Interaction volume radius: 10 \u00c5
Interaction volume height: 10 \u00c5
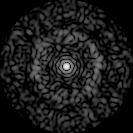
Disorder parameter: 0.8138